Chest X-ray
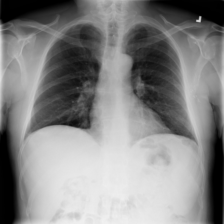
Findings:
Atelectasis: negative
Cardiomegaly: negative
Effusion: negative
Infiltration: negative
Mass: negative
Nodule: negative
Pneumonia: negative
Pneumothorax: negative
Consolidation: negative
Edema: negative
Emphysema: negative
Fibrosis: negative
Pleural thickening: negative
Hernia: negative